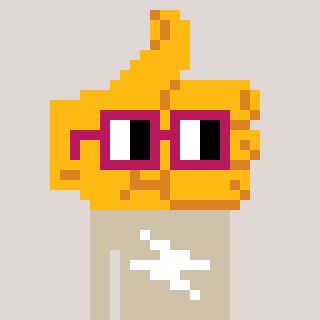
a pixel art character with square dark red glasses, a thumbsup-shaped head and a bege-colored body on a warm background